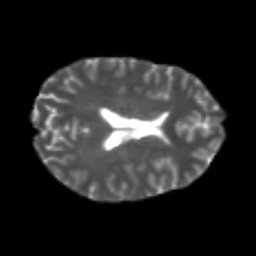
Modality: T2w
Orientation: axial
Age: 26
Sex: female
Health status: healthy
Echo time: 0.074 s